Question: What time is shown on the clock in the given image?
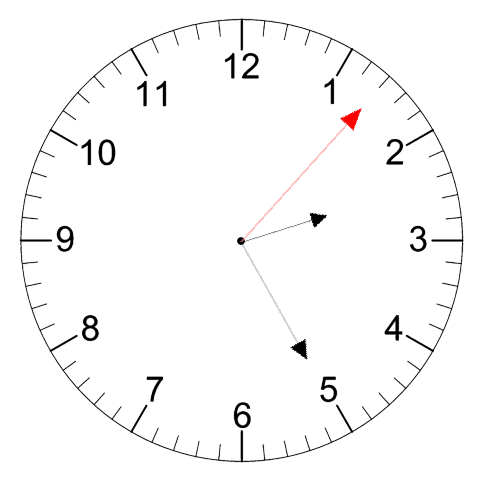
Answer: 02:25:07